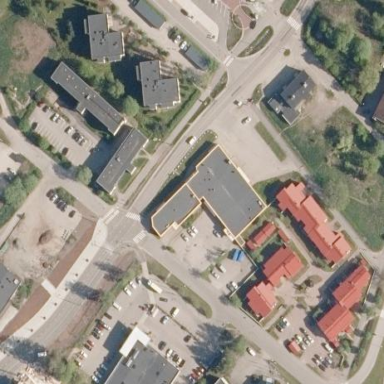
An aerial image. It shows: Retail building.